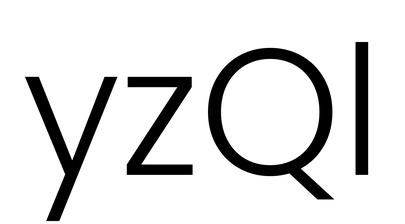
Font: Poppins-Light